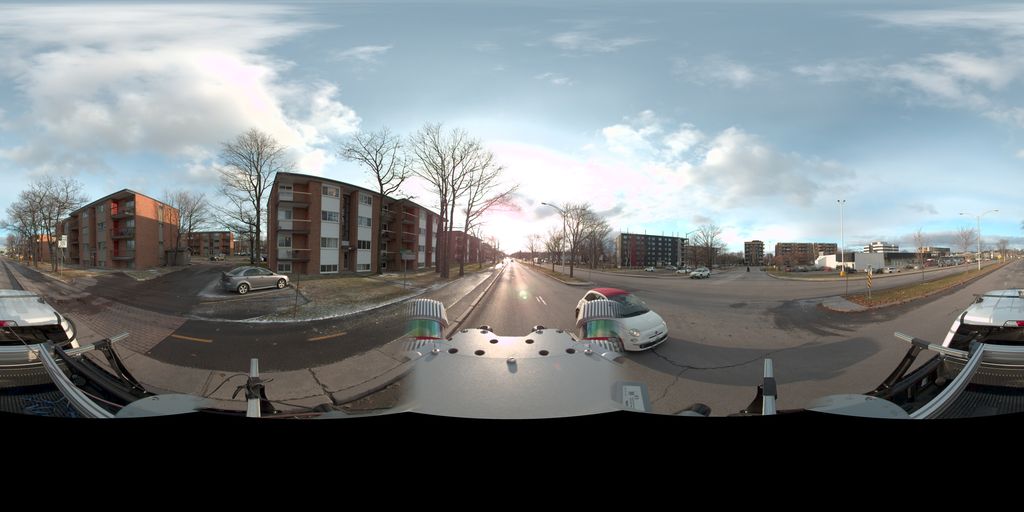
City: quebec_city